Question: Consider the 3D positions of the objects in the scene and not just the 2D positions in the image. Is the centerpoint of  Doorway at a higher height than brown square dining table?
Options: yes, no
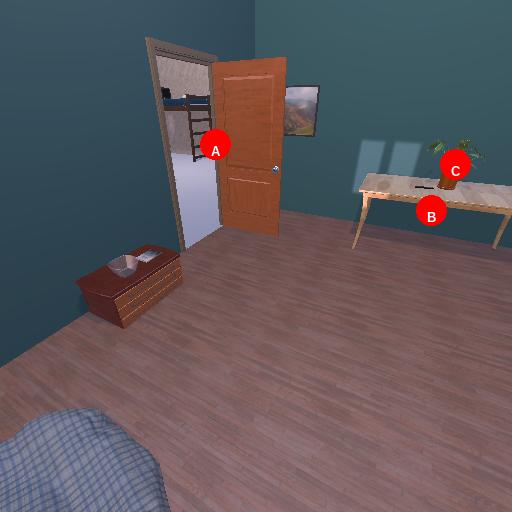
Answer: yes